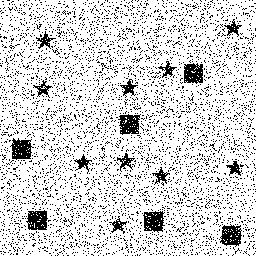
Squares: 6
Triangles: 0
Stars: 10
Total shapes: 16